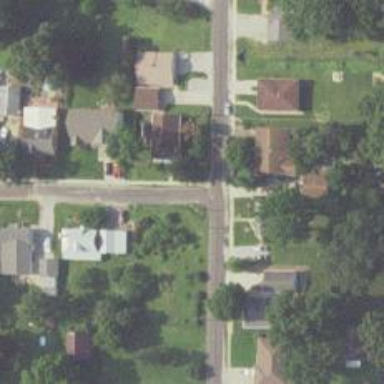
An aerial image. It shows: Residential road with asphalt surface. Sidewalk is present on the left side.